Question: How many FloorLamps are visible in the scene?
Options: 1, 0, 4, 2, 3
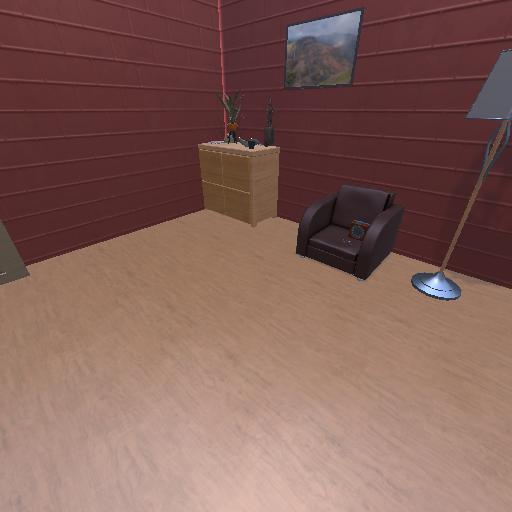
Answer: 1